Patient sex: M
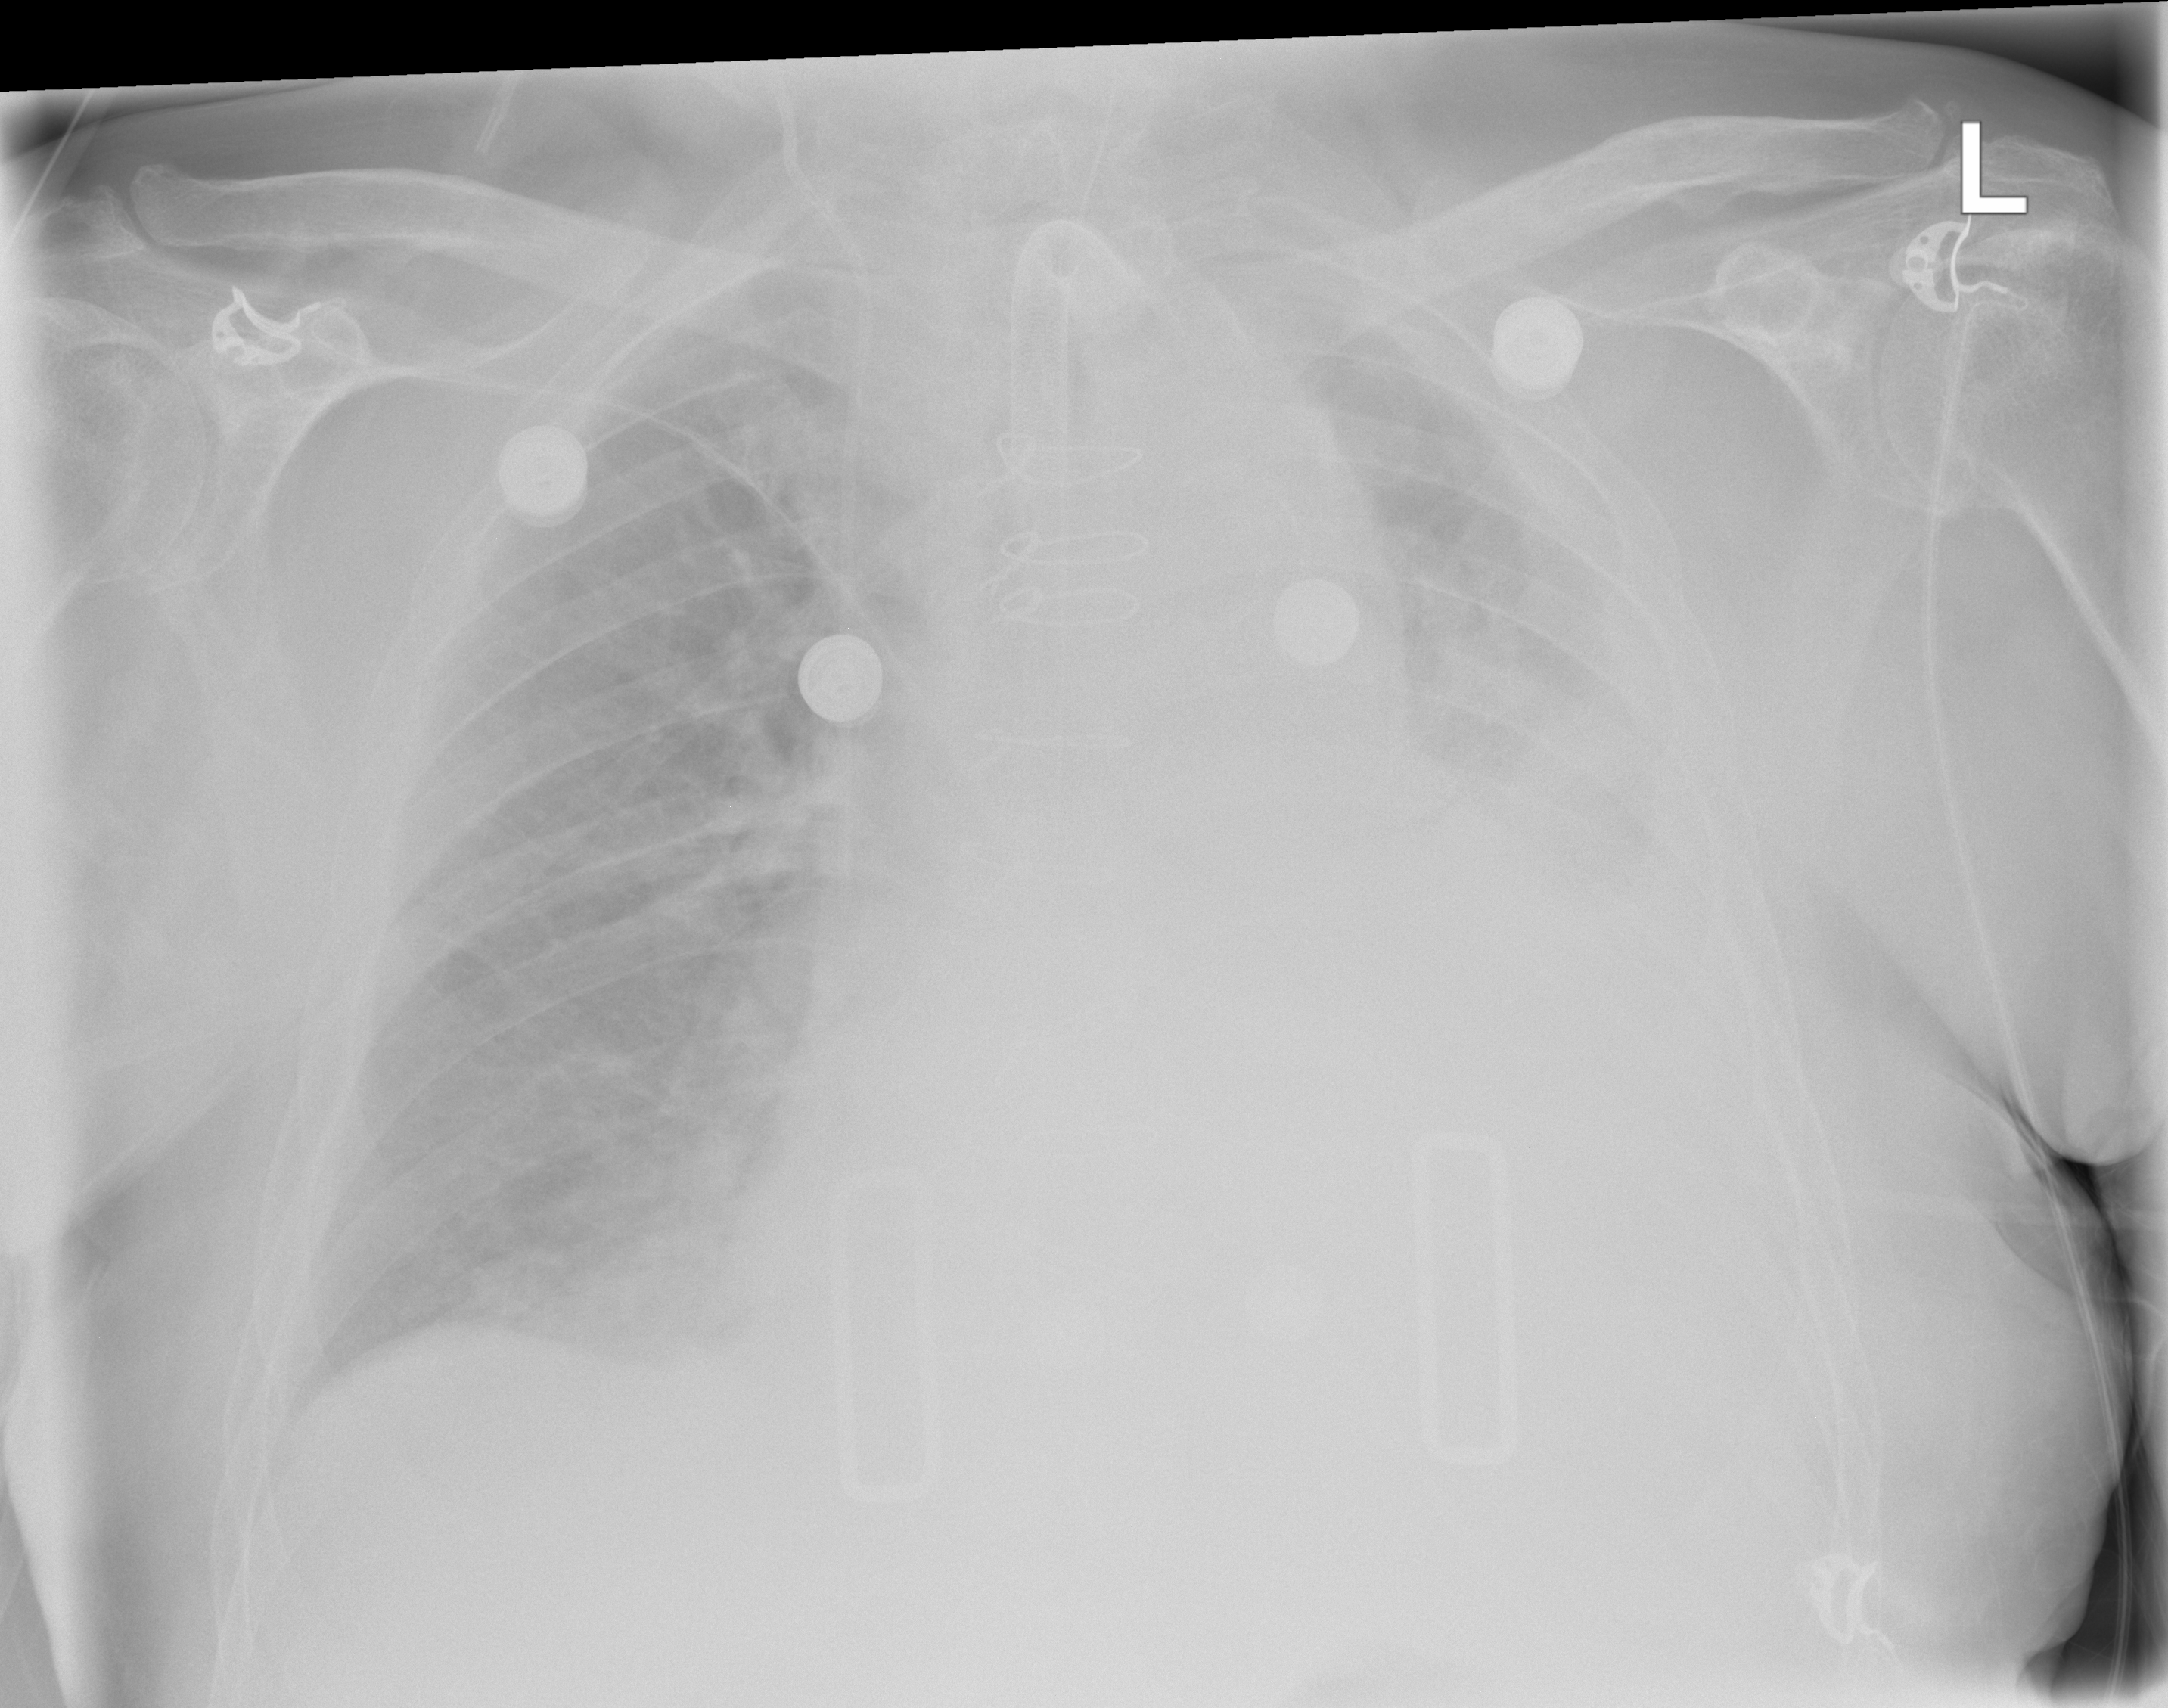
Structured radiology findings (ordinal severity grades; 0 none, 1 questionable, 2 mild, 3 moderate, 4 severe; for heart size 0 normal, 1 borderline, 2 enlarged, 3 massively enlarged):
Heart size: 2
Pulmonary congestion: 2
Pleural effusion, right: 1
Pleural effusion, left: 3
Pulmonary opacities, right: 2
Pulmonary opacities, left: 2
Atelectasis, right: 0
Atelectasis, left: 2